Aerial crown-view tile of a tropical tree (Barro Colorado Island, Panama), acquired 20250414:
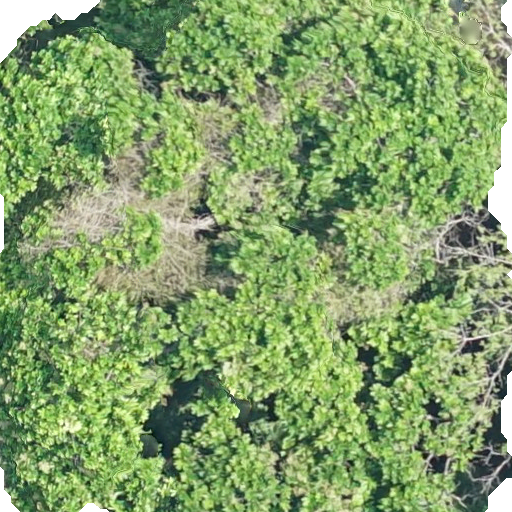
Species: Anacardium excelsum
GBIF accepted scientific name: Anacardium excelsum
Crown area: 459.239 m²